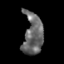
Tissue: skin
Cell type: Epithelial cells
Senescence score: 0.2613
Nuclear area (px): 794
Mean DAPI intensity: 105.387